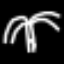
Label: palm tree